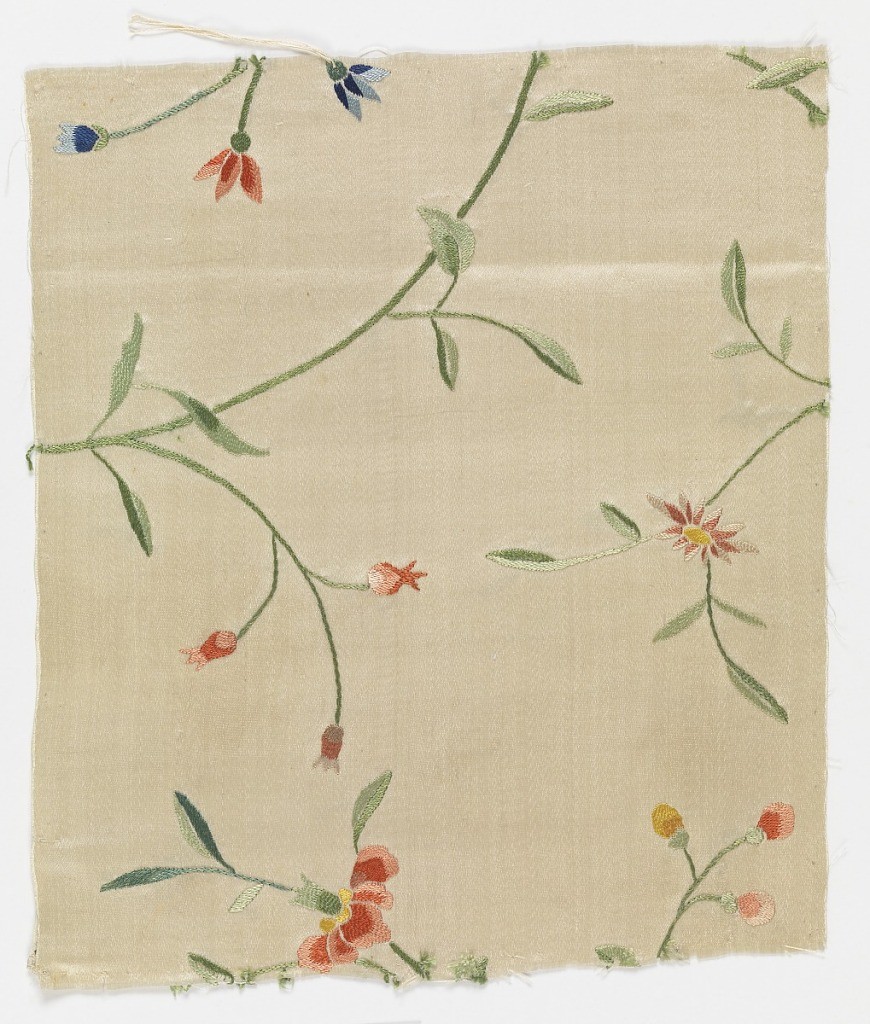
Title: Textile
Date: ca. 1780
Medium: silk Technique: embroidered on satin weave
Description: Fragment of white satin embroidered in floral pattern in colored silks.